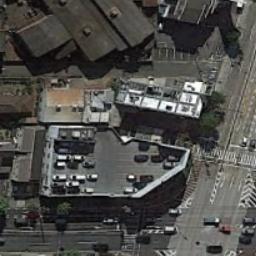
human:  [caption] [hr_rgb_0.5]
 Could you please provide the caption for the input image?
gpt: The commercial area is near the road with many cars .

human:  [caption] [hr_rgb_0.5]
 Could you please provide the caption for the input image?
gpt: In a business district there are many tall buildings of different shapes and several roads with many cars .

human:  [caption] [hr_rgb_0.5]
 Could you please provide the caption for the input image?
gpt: The building in the lower right corner is the highest .

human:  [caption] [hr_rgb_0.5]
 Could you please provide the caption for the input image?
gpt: A commercial area with lots of buildings of different shapes is surrounded by some roads and one of buildings has a parking lot on the roof .

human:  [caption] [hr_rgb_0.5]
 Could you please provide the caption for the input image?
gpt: Some cars parked on the top of a building on a commercial area .